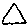
Label: triangle